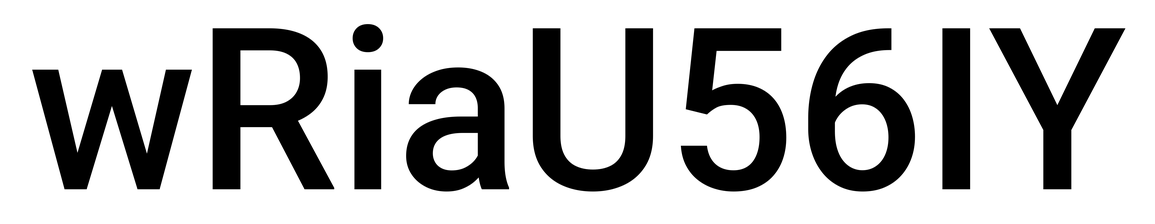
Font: Roboto_Medium